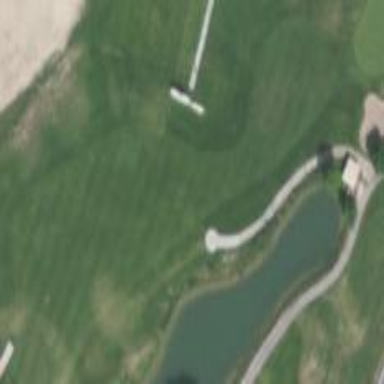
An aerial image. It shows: Golf fairway in the image.